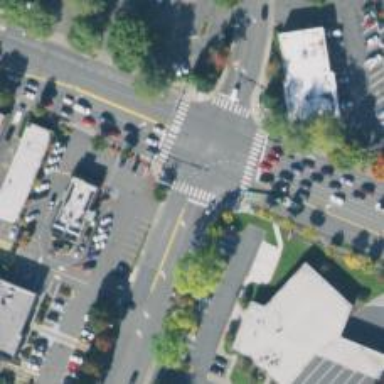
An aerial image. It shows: Asphalt footway with zebra crossing.